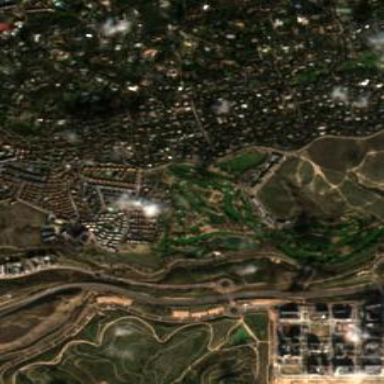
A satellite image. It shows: Golf course surrounded by greenery.